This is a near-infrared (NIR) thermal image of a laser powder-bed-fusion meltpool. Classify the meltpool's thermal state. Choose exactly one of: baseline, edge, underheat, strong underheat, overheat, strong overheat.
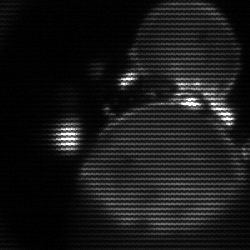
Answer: edge